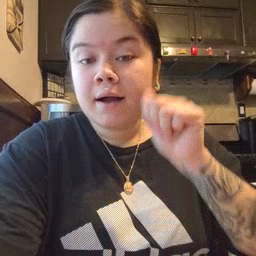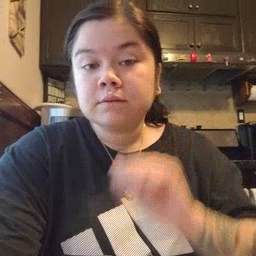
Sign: aunt